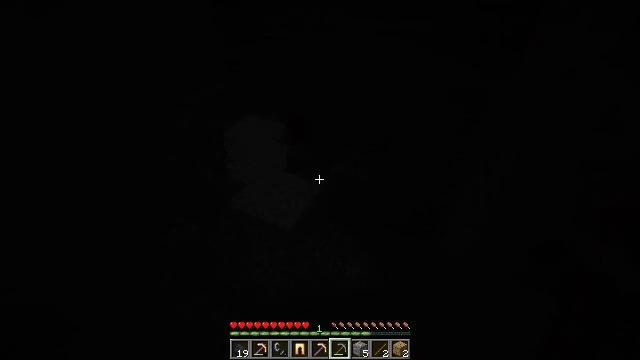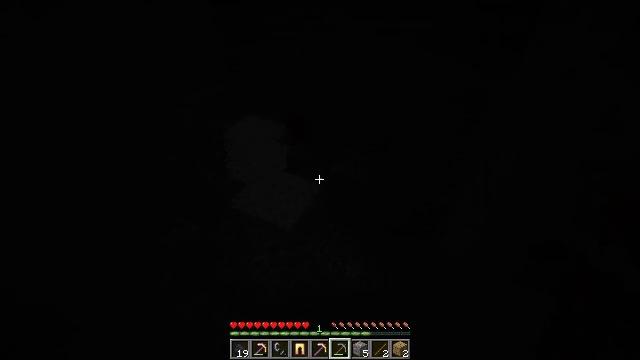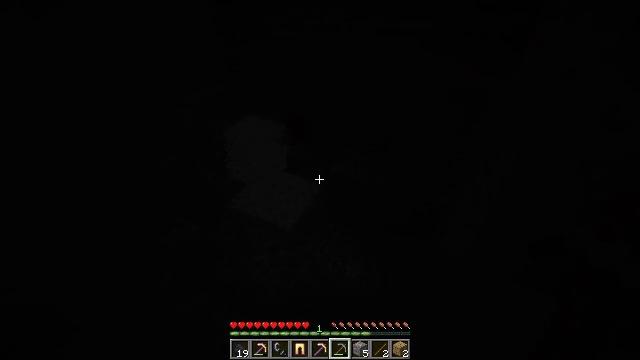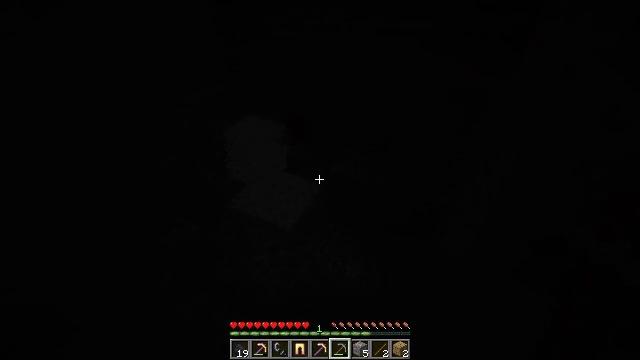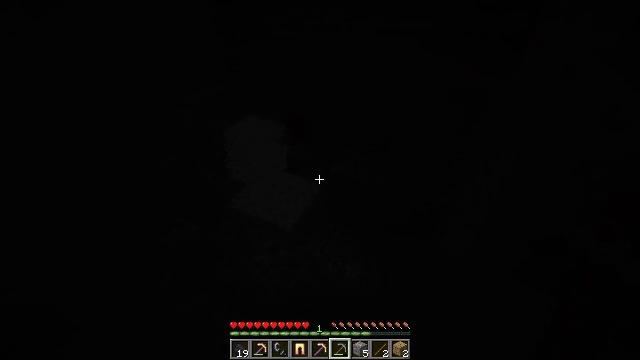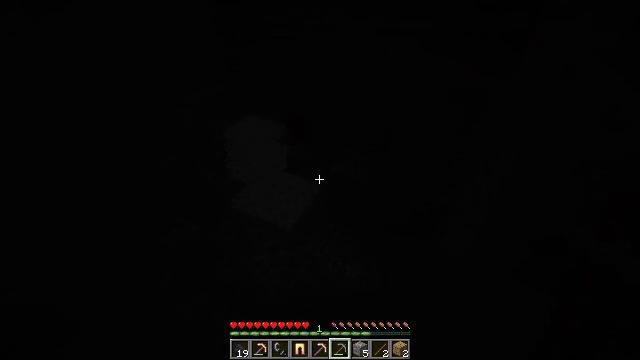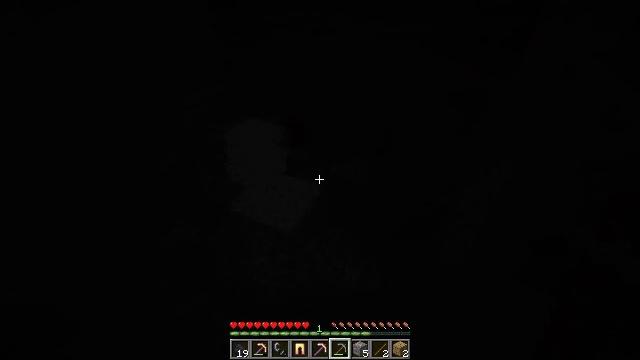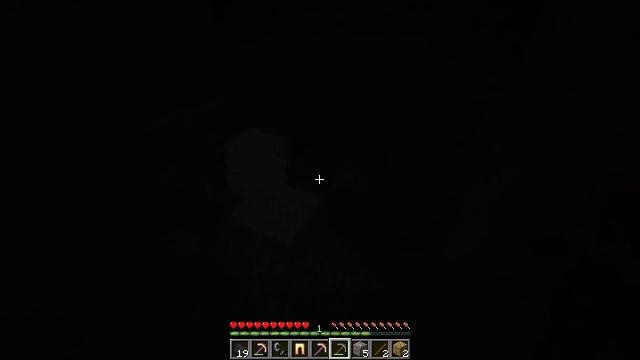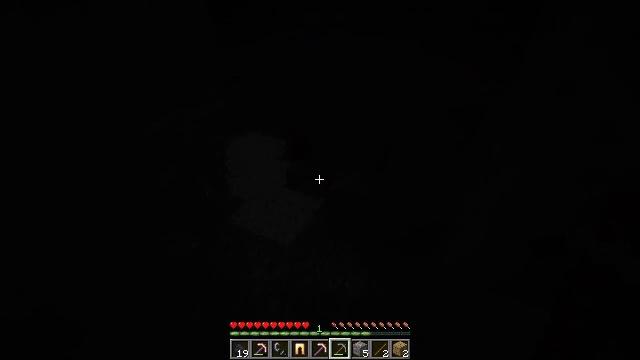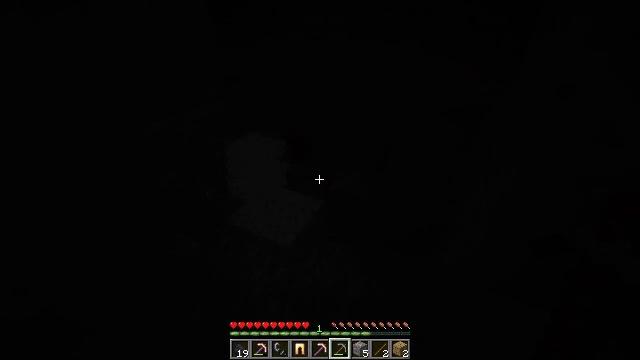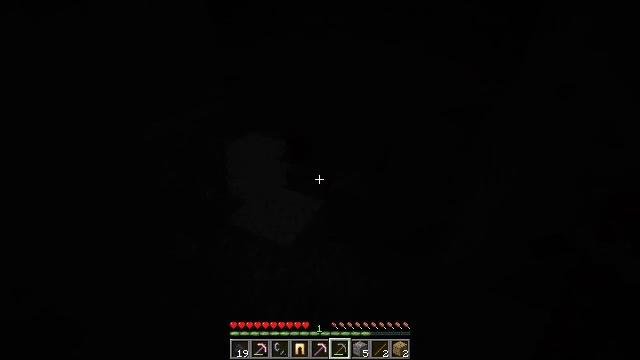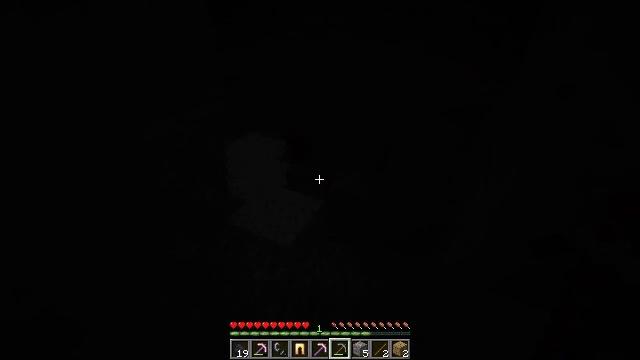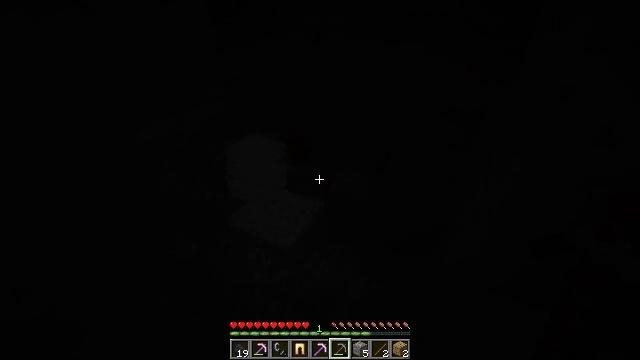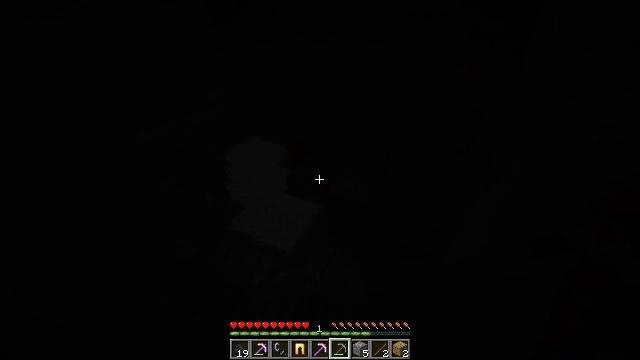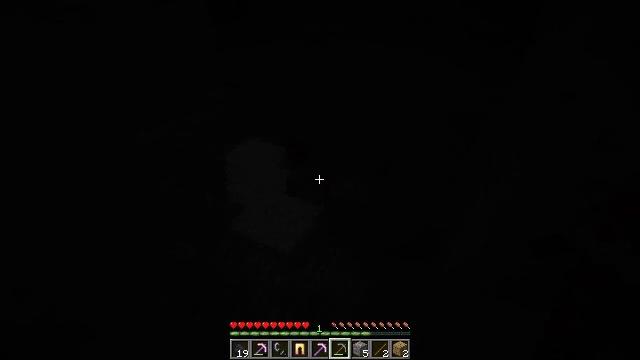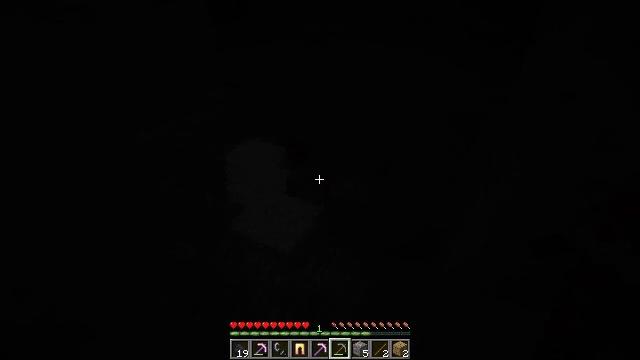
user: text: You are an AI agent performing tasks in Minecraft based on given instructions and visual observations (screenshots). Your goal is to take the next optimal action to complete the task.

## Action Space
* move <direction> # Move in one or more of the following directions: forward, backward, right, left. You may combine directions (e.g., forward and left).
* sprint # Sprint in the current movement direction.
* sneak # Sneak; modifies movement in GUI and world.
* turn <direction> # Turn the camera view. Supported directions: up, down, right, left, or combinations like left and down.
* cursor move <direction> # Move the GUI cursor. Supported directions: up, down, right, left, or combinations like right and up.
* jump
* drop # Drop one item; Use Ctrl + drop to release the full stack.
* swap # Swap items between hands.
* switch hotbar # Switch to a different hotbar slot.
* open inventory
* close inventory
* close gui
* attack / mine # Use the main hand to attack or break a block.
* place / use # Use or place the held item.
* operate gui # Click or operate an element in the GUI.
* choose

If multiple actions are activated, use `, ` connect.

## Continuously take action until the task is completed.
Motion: motion action
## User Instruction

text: Collect oak log for crafting.
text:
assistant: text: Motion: no_op
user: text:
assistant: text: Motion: no_op
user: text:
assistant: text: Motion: no_op
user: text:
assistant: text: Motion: no_op
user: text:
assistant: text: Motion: no_op
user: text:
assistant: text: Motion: no_op
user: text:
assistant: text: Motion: turn up
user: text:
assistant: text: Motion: no_op
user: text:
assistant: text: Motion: no_op
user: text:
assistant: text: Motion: no_op
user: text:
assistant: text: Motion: no_op
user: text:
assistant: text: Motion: no_op
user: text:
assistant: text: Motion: no_op
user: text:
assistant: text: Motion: no_op
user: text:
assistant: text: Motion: no_op
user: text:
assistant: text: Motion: no_op
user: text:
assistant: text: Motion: no_op
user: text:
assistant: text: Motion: turn right
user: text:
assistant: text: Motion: turn right
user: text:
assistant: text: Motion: turn right
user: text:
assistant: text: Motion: turn right and up
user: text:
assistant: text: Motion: turn right and up
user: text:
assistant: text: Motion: no_op
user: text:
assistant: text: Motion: turn left
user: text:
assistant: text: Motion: no_op
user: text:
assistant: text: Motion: move forward
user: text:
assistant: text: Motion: move forward
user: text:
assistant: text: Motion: move forward
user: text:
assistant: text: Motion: move forward
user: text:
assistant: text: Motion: move forward, turn right